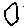
Label: hexagon